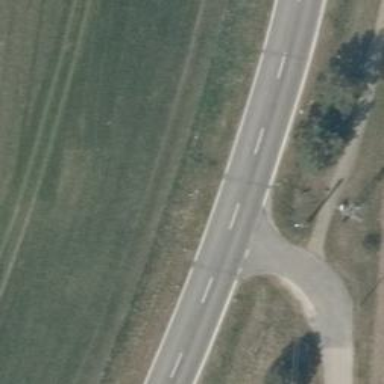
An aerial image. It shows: Secondary road with asphalt surface.